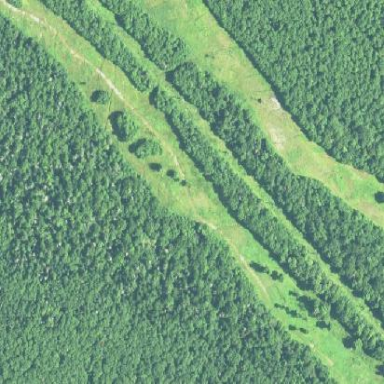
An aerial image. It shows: Lush woodland area covered with trees.